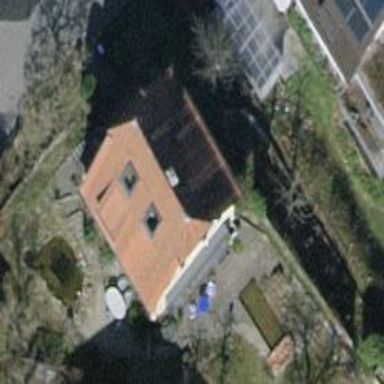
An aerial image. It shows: Building with tile roof.